Question: I have a navigation controller and the first VC modals into the second one fine. I pressed 'ctrl+button' and dragged it over, all works fine.
I am doing a second segue from the first VC (again) and this time its another button, I am 'ctrl+button' and dragging it to the new VC and I get an USELESS error in XCODE -
> 2014-03-04 11:57:21.340 OutTonight[3173:60b] -[SettingsViewController
setDealdetail:]: unrecognized selector sent to instance 0x16e686d0
2014-03-04 11:57:21.342 OutTonight[3173:60b] First throw call stack:
Here is my prepareforseguecode
'''
-(void)prepareForSegue:(UIStoryboardSegue *)segue sender:(id)sender
{
NSIndexPath *indexPath = [self.tableview indexPathForSelectedRow];
DealViewController *detailView = (DealViewController *)segue.destinationViewController;
detailView.dealdetail = [self.allcontent objectAtIndex:indexPath.row];
detailView.dealpostcode = [self.allpostode objectAtIndex:indexPath.row];
detailView.dealvenuename = [self.allname objectAtIndex:indexPath.row];
detailView.dealaddress = [self.alladdress objectAtIndex:indexPath.row];
detailView.dealaddress2 = [self.alladdress2 objectAtIndex:indexPath.row];
detailView.deallat = [self.alllat objectAtIndex:indexPath.row];
detailView.deallng = [self.alllong objectAtIndex:indexPath.row];
detailView.userlatitude = [[NSUserDefaults standardUserDefaults] objectForKey:@"UserLatitude"];
detailView.userlongitude = [[NSUserDefaults standardUserDefaults] objectForKey:@"UserLongitude"];
}
'''
Any ideas?
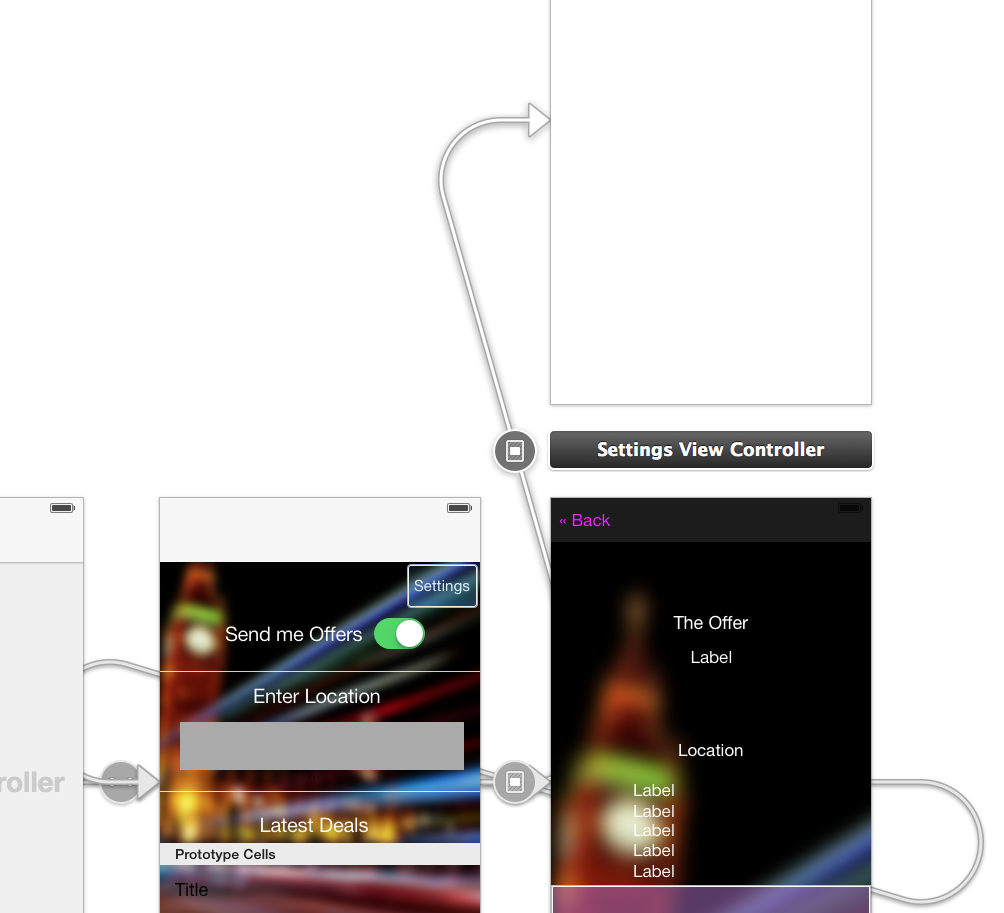
Answer: I assume you have done something in '-prepareForSegue:' for the original segue? In which case, you need to make sure you are checking which segue it is in '-prepareForSegue:', and doing the correct thing for each one.
Edit:
To expand on my answer, I guess you are using 'segue.destinationViewController', and calling 'setDealdetail:' on it. This probably worked fine for your initial segue, because the destinationViewController responded to that message, but, the destination for the new segue doesn't. You need to check which segue is being performed. Using [segue.identifier isEqualToString:MySegueIdentifierString];
Edit 2 (after posting code):
Ok, you need to check which segue is being performed in your '-prepareForSegue:'. Something like this:
'''
- (void)prepareForSegue:(UIStoryboardSegue *)segue sender:(id)sender
{
if ([segue.identifier isEqualToString:SegueToDealViewControllerIdentifier]) {
NSIndexPath *indexPath = [self.tableview indexPathForSelectedRow];
DealViewController *detailView = (DealViewController *)segue.destinationViewController;
detailView.dealdetail = [self.allcontent objectAtIndex:indexPath.row];
detailView.dealpostcode = [self.allpostode objectAtIndex:indexPath.row];
detailView.dealvenuename = [self.allname objectAtIndex:indexPath.row];
detailView.dealaddress = [self.alladdress objectAtIndex:indexPath.row];
detailView.dealaddress2 = [self.alladdress2 objectAtIndex:indexPath.row];
detailView.deallat = [self.alllat objectAtIndex:indexPath.row];
detailView.deallng = [self.alllong objectAtIndex:indexPath.row];
detailView.userlatitude = [[NSUserDefaults standardUserDefaults] objectForKey:@"UserLatitude"];
detailView.userlongitude = [[NSUserDefaults standardUserDefaults] objectForKey:@"UserLongitude"];
}
}
'''
Where 'SegueToDealViewControllerIdentifier' is the segue identifier for the original segue.